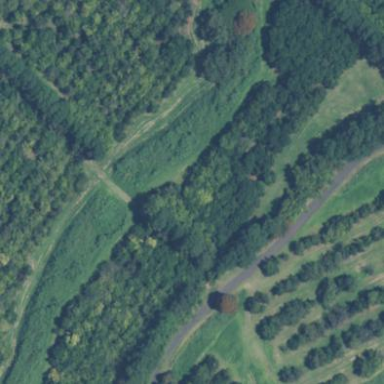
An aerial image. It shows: Orchard filled with macadamia trees.